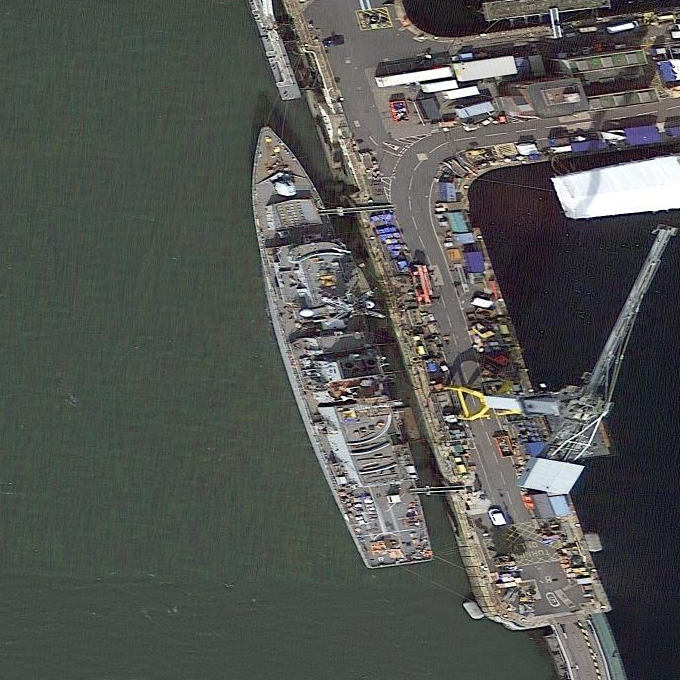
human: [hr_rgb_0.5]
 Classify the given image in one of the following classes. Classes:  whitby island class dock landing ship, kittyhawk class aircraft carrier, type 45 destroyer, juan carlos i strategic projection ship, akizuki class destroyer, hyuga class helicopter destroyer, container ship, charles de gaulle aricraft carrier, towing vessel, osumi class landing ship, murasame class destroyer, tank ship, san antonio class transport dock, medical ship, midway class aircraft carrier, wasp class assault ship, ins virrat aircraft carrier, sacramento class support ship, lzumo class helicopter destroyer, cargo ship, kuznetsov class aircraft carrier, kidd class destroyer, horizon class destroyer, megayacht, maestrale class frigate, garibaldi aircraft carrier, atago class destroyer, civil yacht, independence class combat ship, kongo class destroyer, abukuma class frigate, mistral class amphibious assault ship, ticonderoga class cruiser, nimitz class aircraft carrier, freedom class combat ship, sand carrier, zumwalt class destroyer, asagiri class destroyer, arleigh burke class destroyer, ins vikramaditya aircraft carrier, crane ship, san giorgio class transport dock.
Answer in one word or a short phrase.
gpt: Type 45 destroyer